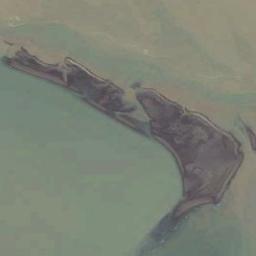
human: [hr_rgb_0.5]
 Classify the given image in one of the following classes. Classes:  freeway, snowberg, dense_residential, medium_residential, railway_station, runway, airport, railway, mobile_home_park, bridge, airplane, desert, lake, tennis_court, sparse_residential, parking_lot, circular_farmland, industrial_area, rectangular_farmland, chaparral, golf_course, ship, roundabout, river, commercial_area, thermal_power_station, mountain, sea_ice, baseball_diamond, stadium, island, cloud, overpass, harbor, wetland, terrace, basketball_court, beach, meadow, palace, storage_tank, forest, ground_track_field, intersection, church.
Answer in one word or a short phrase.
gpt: island